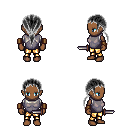
a pixel art fantasy rpg character, female body template, human, dark skin, steel chest armor, gold greaves, gray ponytail hairstyle, leather bracers, dagger, four views (front, back, left, right), 2x2 character sprite sheet, small pixel art, hard edges, no anti-aliasing